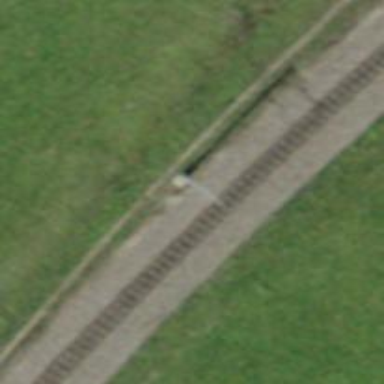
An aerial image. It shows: Narrow-gauge railway track with one electrified contact line.